Question: I have an image floated to the left of a containing div.
I then have a which I would like to align next to the image.
My problem is that the bullets (which are BG images) are not clearing the image.
I hope the image below illustrates my problem:
---

---
My HTML:
'''
<div id="project-detail">
<img src="/assets/images/our-work/hartford-444x444.jpg" alt="Hartford Homes" />
<h2>Project Detail Heading here H2</h2>
<p>Work intro text will go in here text dolor sit amet, consectetur adip isicing elit, sed do eiusmod tempor incididunt ut labore et dolore magna aliqua. Sed ut perspiciatis unde omnis iste natus error sit voluptatem accusantium doloremque laudan tium, totam rem aperiam, eaque ipsa quae ab illo inventore veritatis et quasi architecto beatae.</p>
<p>Sed ut perspiciatis unde omnis iste natus error sit voluptatem accusantium doloremque laudan tium, totam rem <a href="#" title="Link Title">this is a link</a> aperiam, eaque ipsa quae ab illo inventore veritatis et quasi architecto beatae.</p>
<p>Voluptatem accusantium doloremque laudan tium, totam rem aperiam, eaque ipsa quae ab illo inventore veritatis et quasi architecto beatae.</p>
<ul>
<li>Ut enim ad minima exercit. veniam, quis.</li>
<li>Ut enim ad minima exercit. veniam, quis.</li>
<li>Ut enim ad minima exercit. veniam, quis.</li>
<li>Ut enim ad minima exercit. veniam, quis.</li>
<li>Ut enim ad minima exercit. veniam, quis.</li>
<li>Ut enim ad minima exercit. veniam, quis.</li>
<li>Ut enim ad minima exercit. veniam, quis.</li>
<li>Ut enim ad minima exercit. veniam, quis.</li>
<li>Ut enim ad minima exercit. veniam, quis.</li>
<li>Ut enim ad minima exercit. veniam, quis.</li>
<li>Ut enim ad minima exercit. veniam, quis.</li>
<li>Ut enim ad minima exercit. veniam, quis.</li>
<li>Ut enim ad minima exercit. veniam, quis.</li>
<li>Ut enim ad minima exercit. veniam, quis.</li>
<li>Ut enim ad minima exercit. veniam, quis.</li>
<li>Ut enim ad minima exercit. veniam, quis.</li>
<li>Ut enim ad minima exercit. veniam, quis.</li>
<li>Ut enim ad minima exercit. veniam, quis.</li>
<li>Ut enim ad minima exercit. veniam, quis.</li>
<li>Ut enim ad minima exercit. veniam, quis.</li>
</ul>
</div><!-- end #project-detail -->
'''
---
and my CSS:
'''
#project-detail {
float:left;
clear:both;
width:940px;
margin-bottom:30px;
}
#project-detail img {
float:left;
margin:0 20px 20px 0;
border:8px solid #eee;
background:#eee;
/* CSS3 border radius */
-moz-border-radius:5px;
-webkit-border-radius:5px;
border-radius:5px;
}
#project-detail h2 {
}
#project-detail ul {
list-style:none;
line-height:1.6;
}
#project-detail ul li {
padding-left:16px;
background:url(/assets/images/li-bg.gif) top left no-repeat;
}
'''
---
Any help or advice would be greatly appreciated! :o)
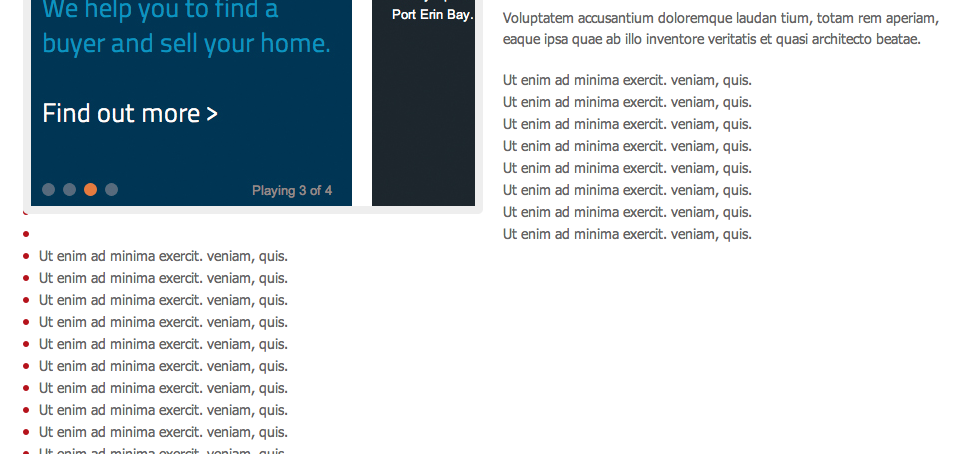
Answer: There are few possible CSS-only solutions.
1. Add the overflow: hidden to the #project-detail ul li, doing so you'll make the list items to be properly aligned near the floated image.
2. Use the list-style-image (and list-style-position: inside if needed), so the bullet would be positioned near the content and not in the background.
3. Use the :before pseudo-element, positioning it how you need, so it won't go under the floated image.